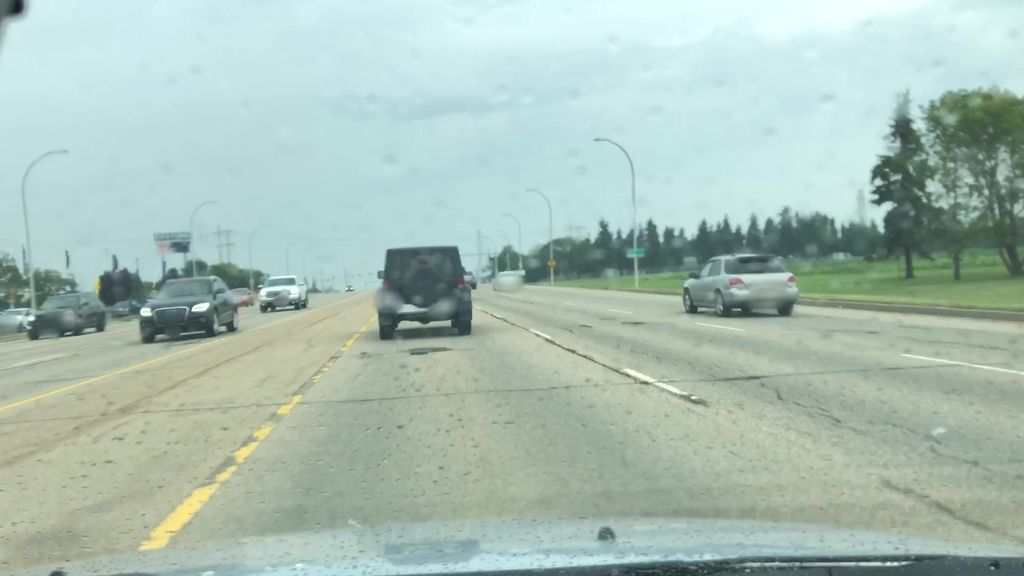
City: edmonton